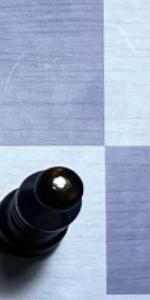
Label: Bishop_Black